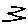
Label: zigzag